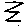
Label: zigzag